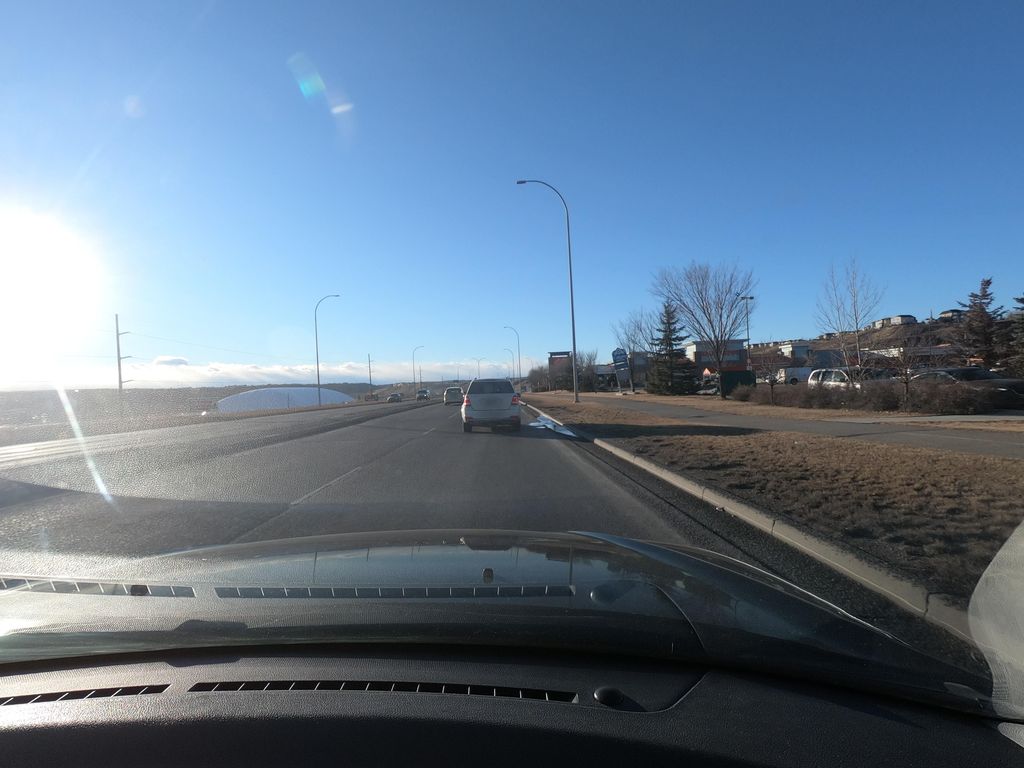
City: calgary